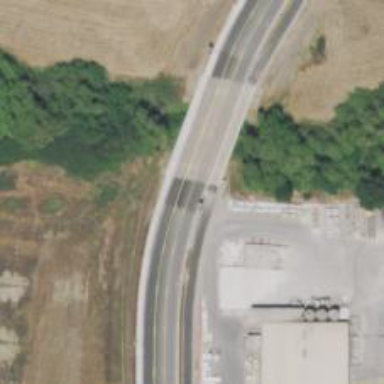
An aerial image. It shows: Secondary road crossing bridge.